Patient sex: M
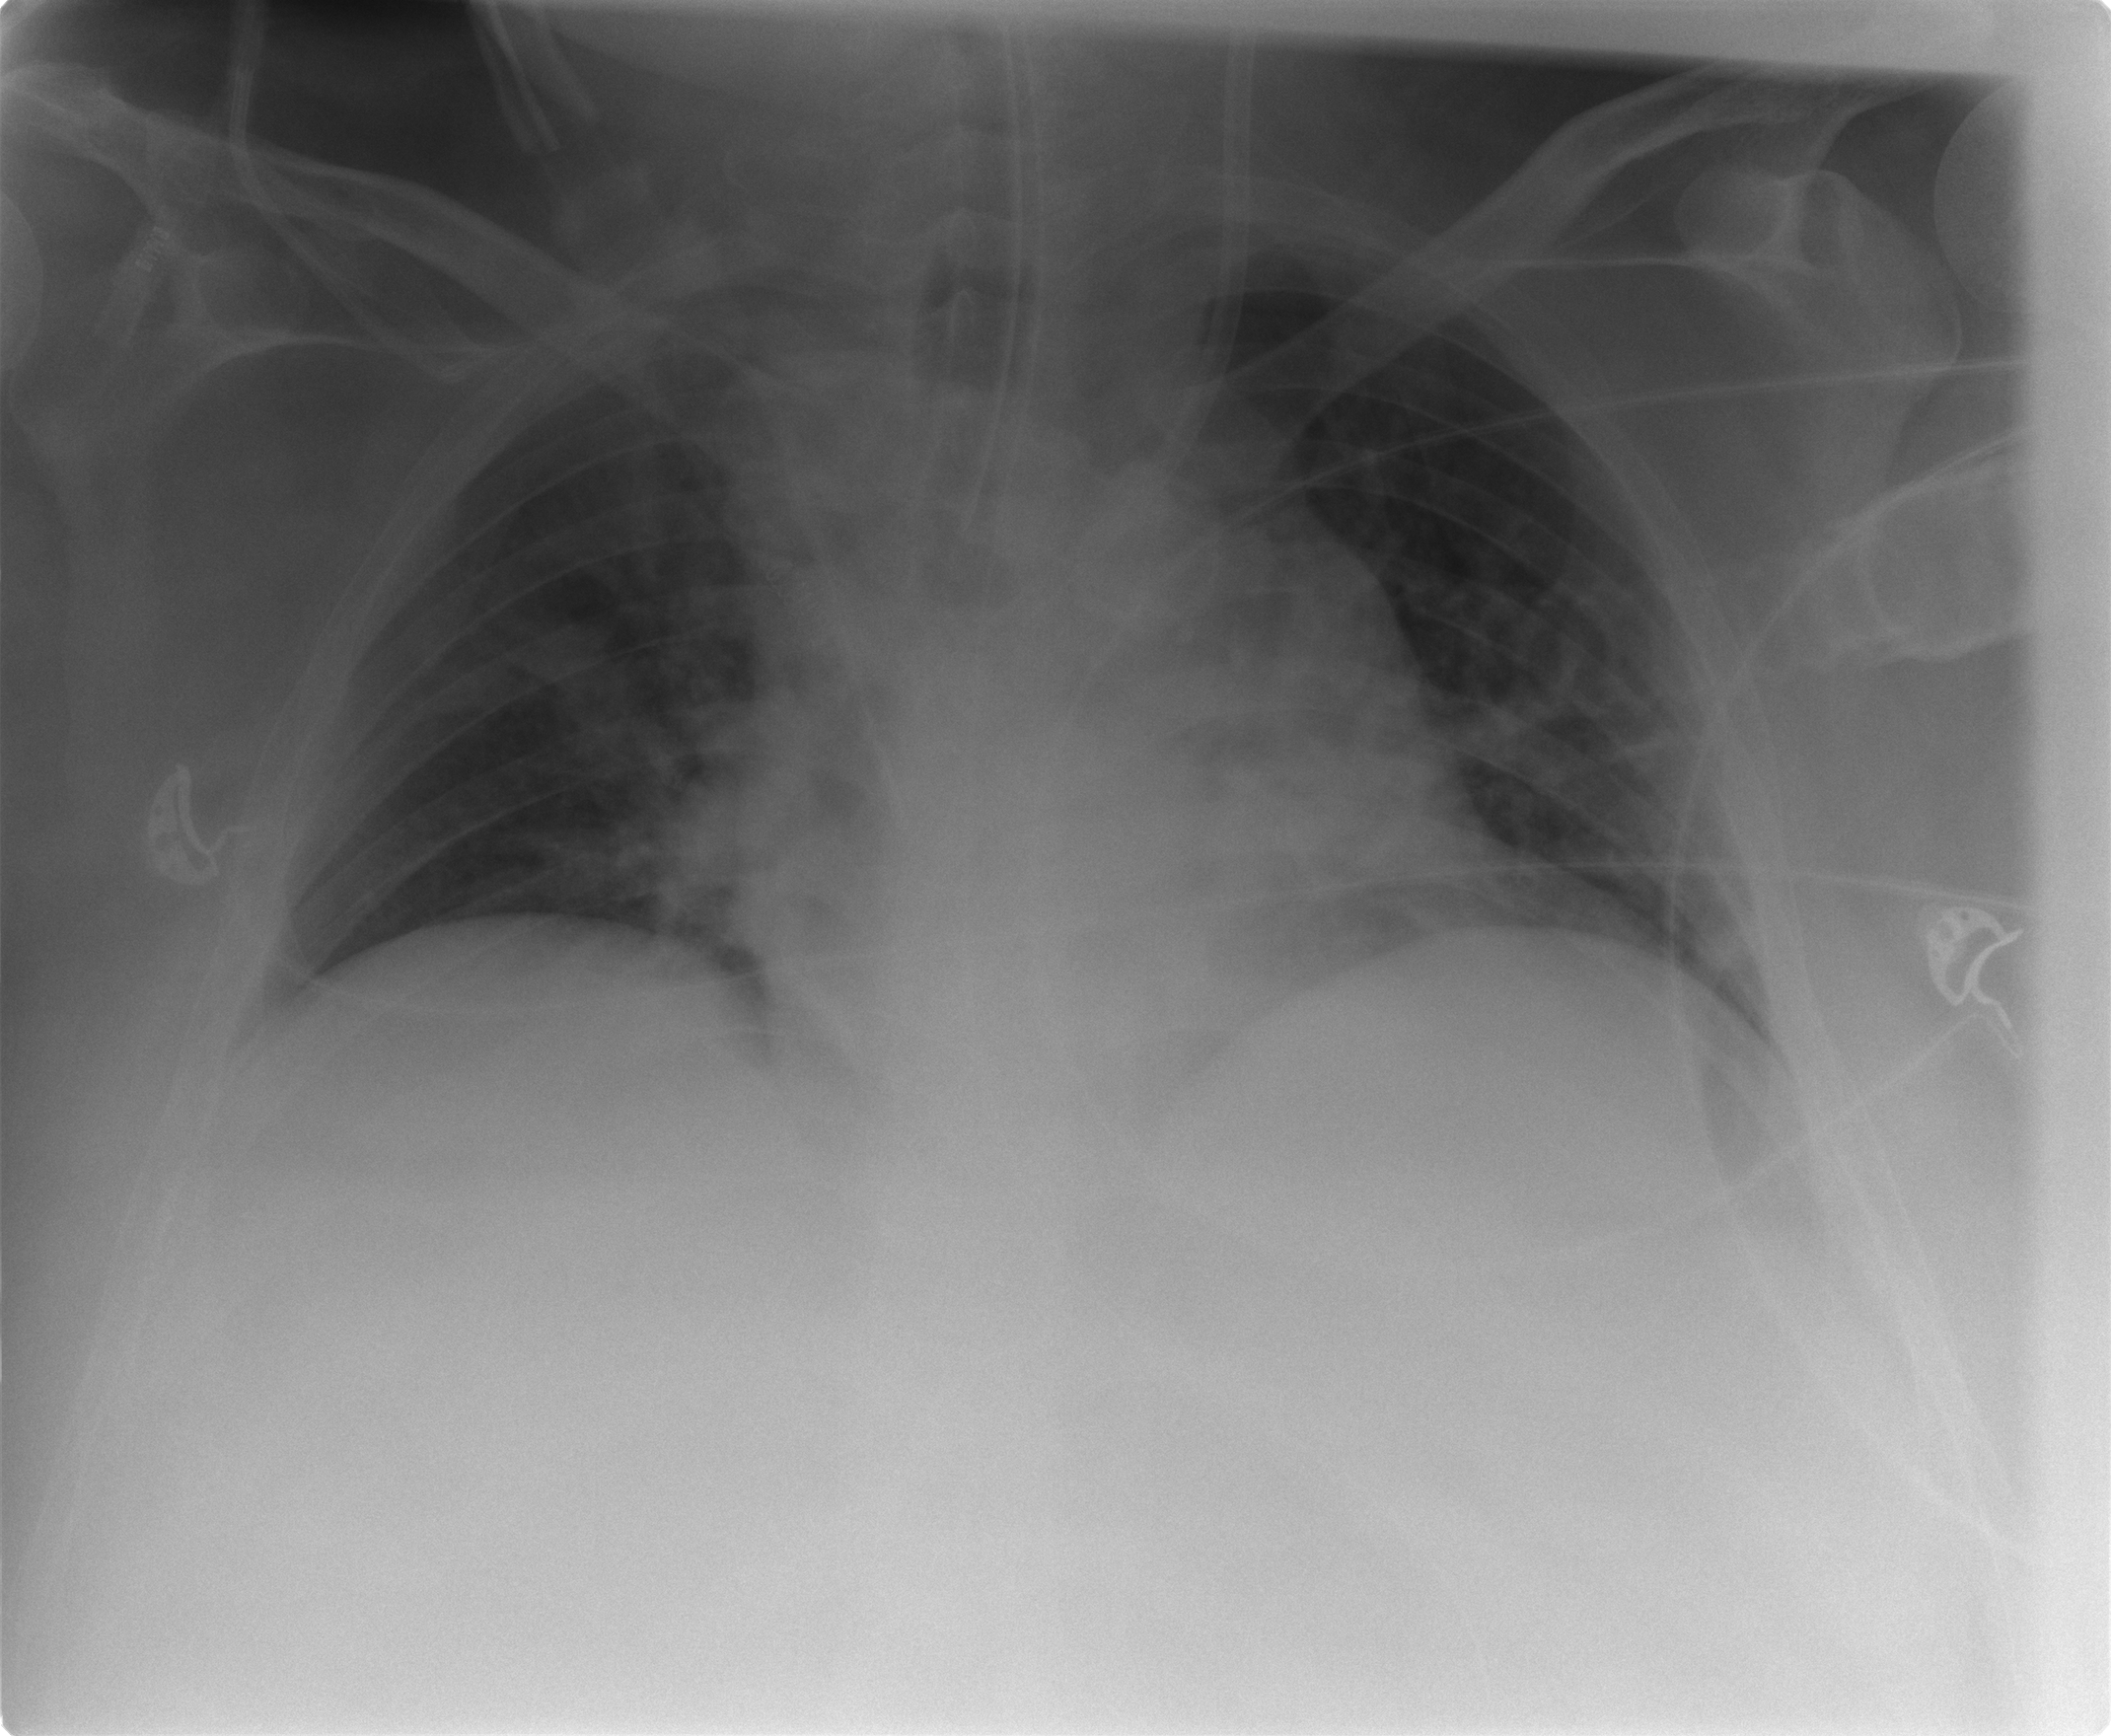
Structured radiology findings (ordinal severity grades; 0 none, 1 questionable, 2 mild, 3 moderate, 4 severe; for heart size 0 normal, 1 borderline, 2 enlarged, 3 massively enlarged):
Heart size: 2
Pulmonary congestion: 1
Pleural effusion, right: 0
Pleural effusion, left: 0
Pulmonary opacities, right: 0
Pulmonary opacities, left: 0
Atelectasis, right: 2
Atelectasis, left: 2